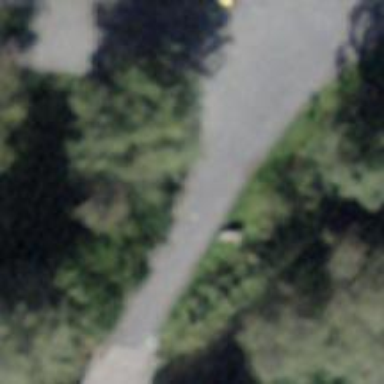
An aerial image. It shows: Bollard.